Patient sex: F
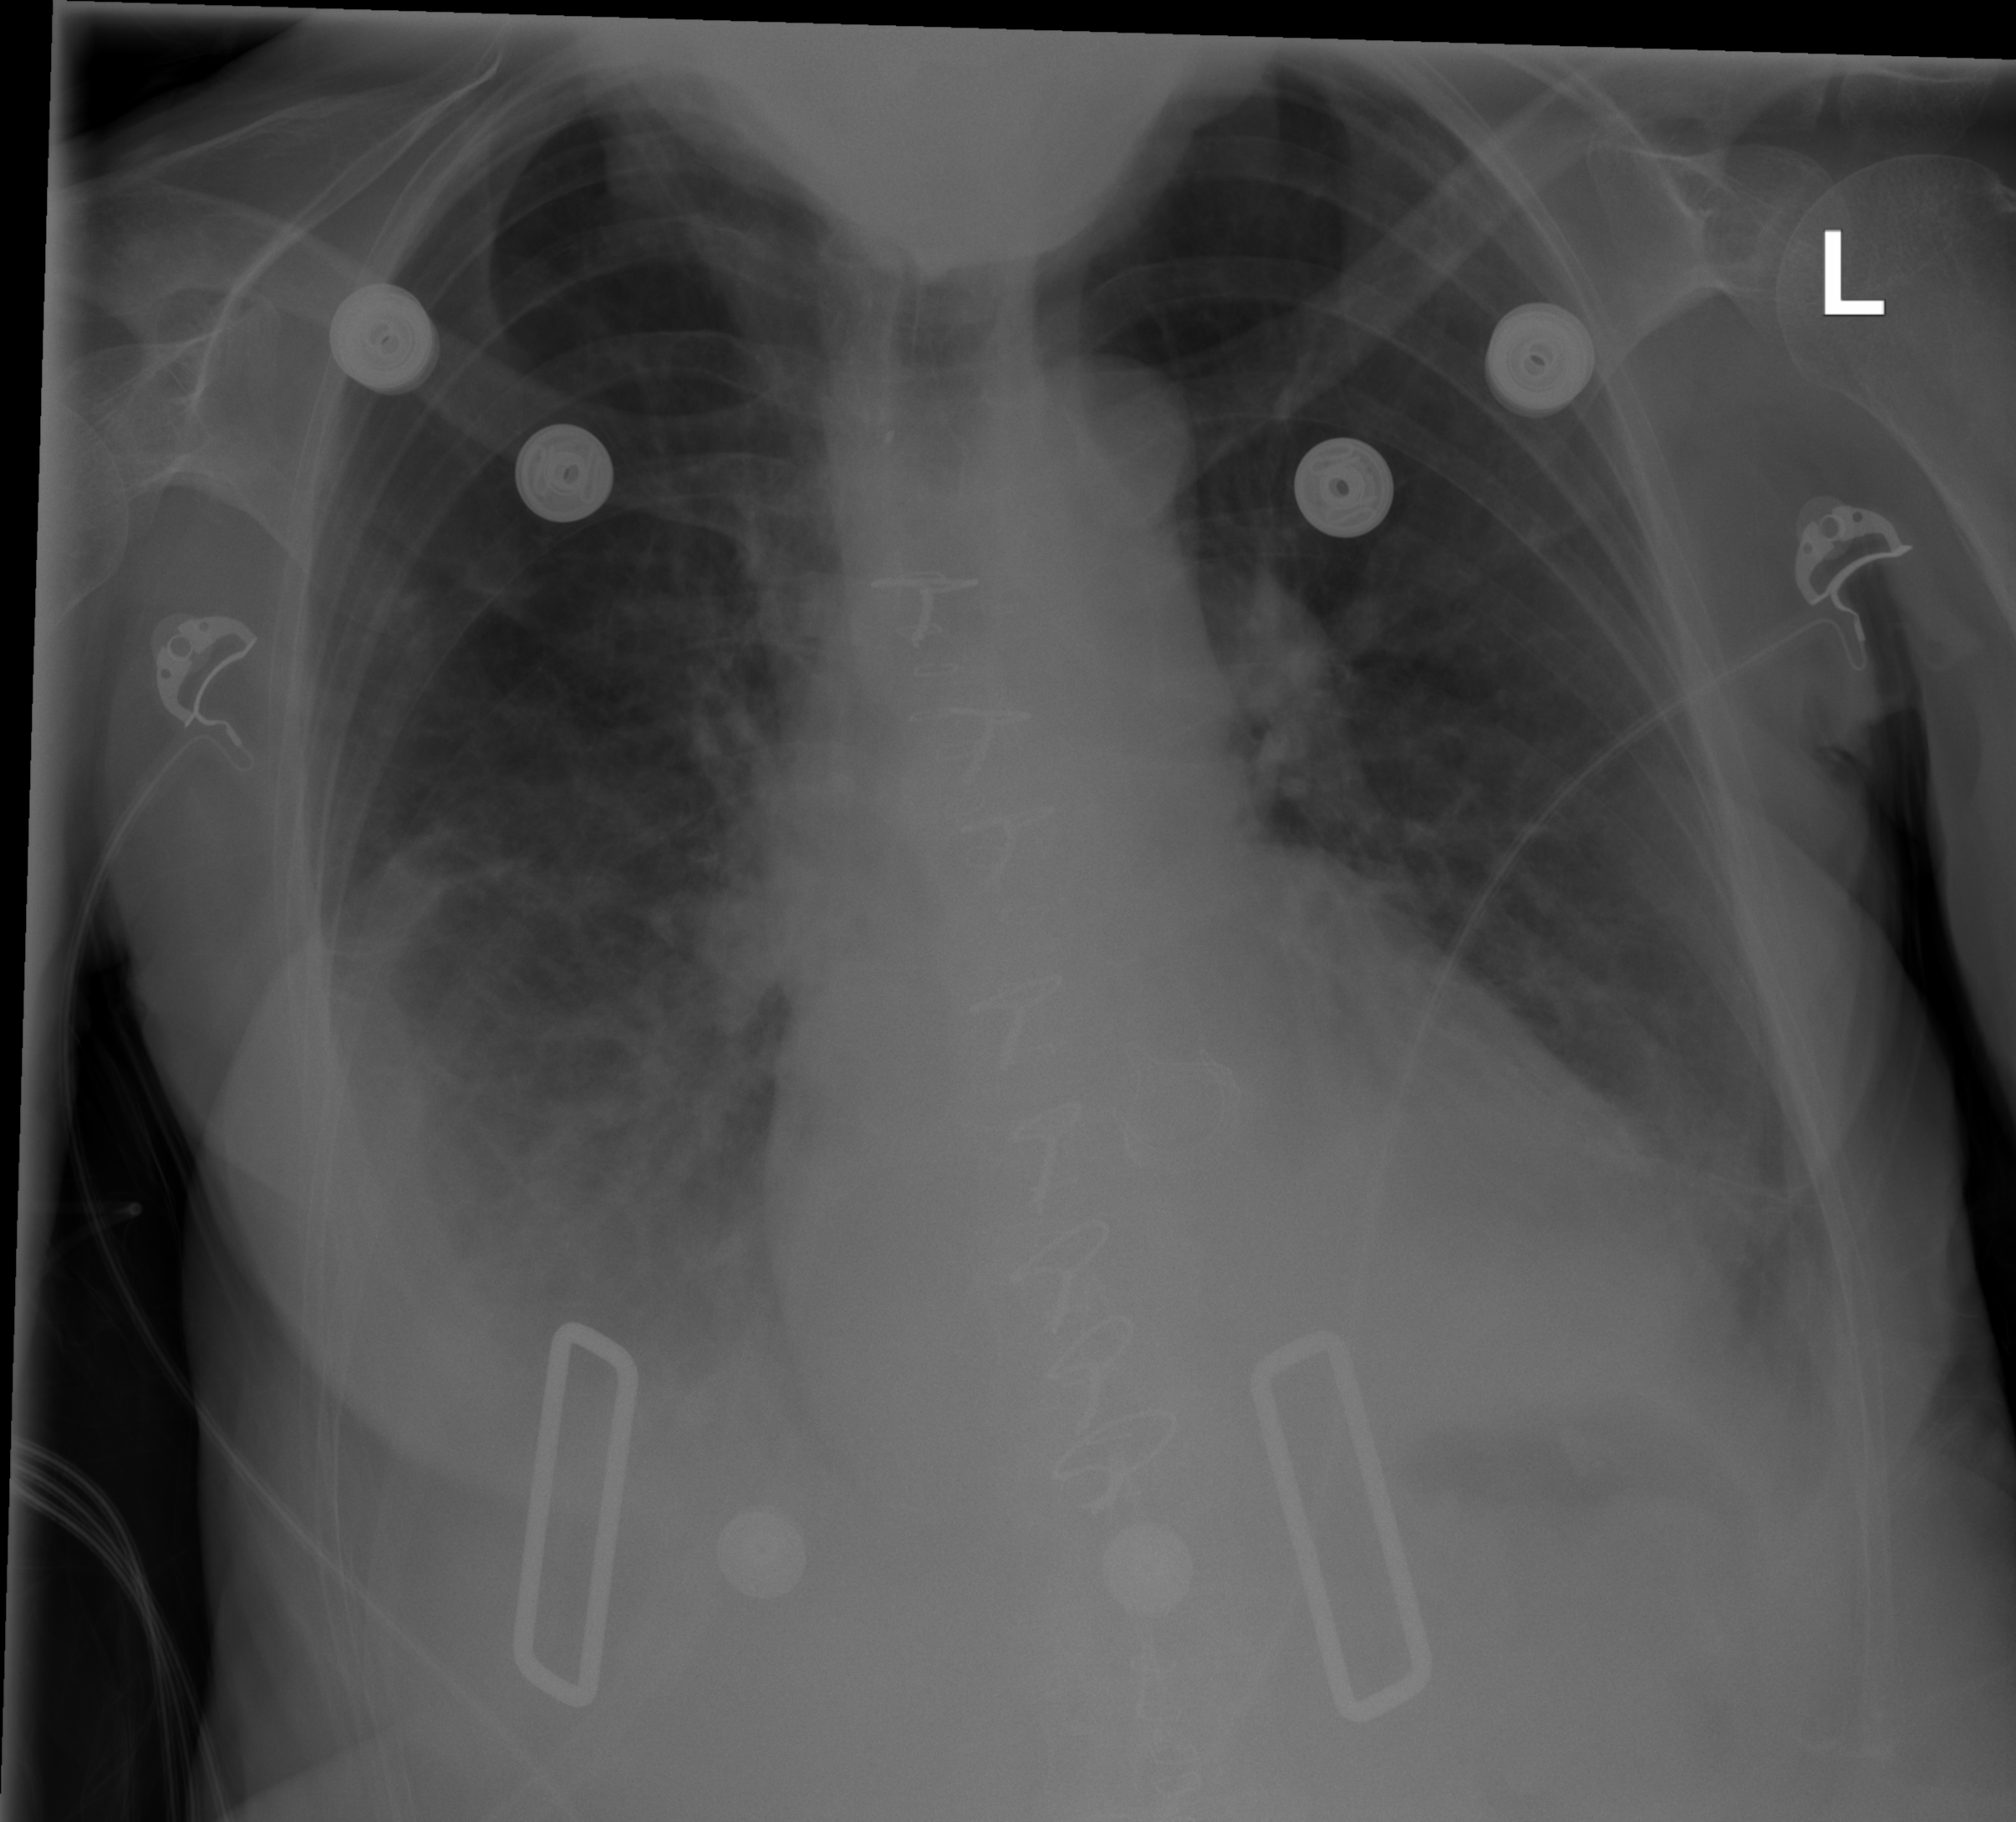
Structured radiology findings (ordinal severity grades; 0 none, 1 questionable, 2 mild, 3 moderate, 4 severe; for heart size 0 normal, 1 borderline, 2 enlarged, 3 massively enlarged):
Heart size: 0
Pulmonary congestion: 2
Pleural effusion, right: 2
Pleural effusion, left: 2
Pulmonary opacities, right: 0
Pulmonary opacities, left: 0
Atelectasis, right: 2
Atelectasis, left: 2